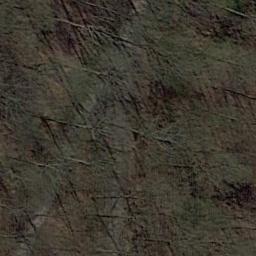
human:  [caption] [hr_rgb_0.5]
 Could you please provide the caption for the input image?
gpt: Many withered trees are in a forest .

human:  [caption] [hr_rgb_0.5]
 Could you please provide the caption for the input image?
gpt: There are some crisscross paths on this land .

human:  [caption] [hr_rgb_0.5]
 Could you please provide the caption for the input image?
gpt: The forest is full of dry trees .

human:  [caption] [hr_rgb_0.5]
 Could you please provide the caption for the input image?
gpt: The forest has some sparse bare trees and grass and a road goes through the forest .

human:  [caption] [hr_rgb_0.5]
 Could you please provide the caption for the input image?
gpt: A sparse forest with some withered trees .